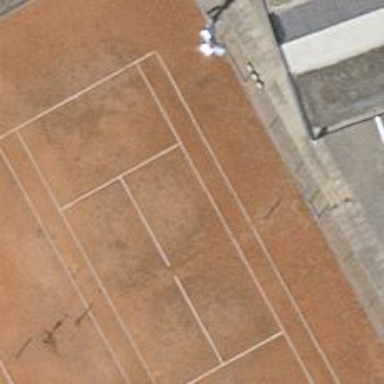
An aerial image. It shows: Sand tennis court on pitch for leisure land.